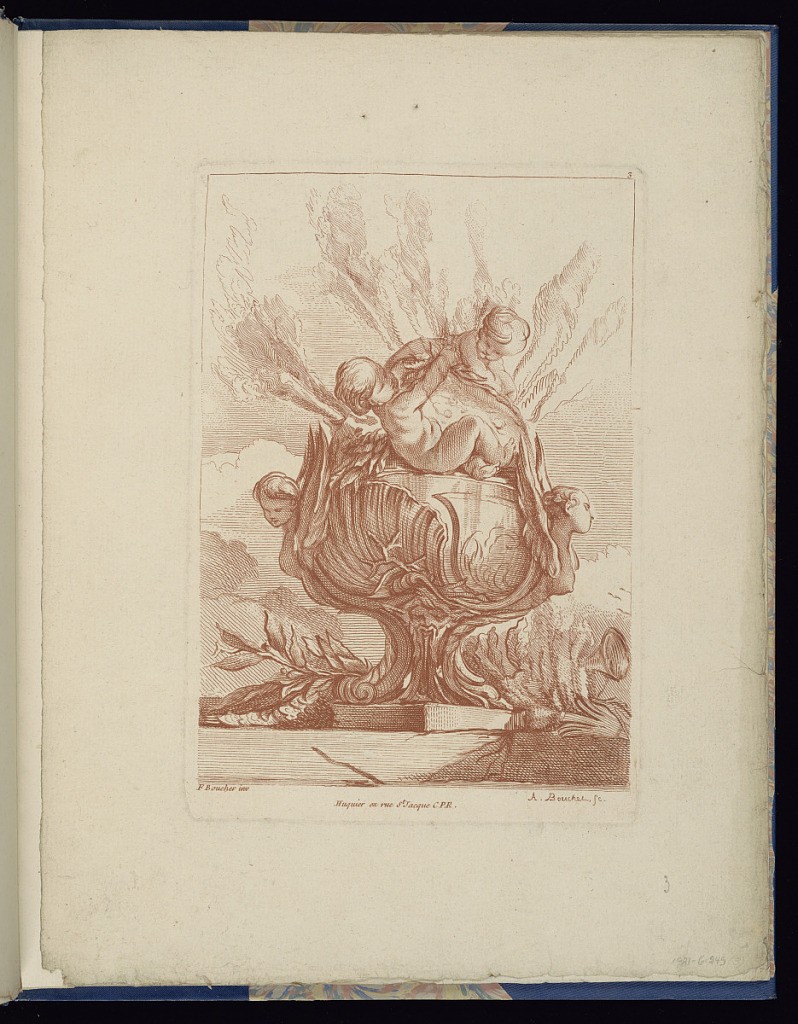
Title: Ornamental Vase Design
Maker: François Boucher, French, 1703–1770
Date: ca. 1738
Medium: Etching in red ink on cream laid paper
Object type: Bound print
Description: Vase in the form of a perfume burner, with curving fluted forms, placed on a pedestal. Two climbing putti decorate the lid. At the sides are busts of winged female figures. At the front, a shell-like form and coral. Smoke clouds in the background. At the base of the vase, leafy branches. The plate is printed in red ink (sanguine). The plate is signed and numbered.